Question: I want to put a simple image in background project Xamarin Android... in my project i can see the image,but whem i build, dont show in my App..

as you can see,my background image call hue.jpg and this is my XML file..
'''
<?xml version="1.0" encoding="utf-8"?>
<LinearLayout xmlns:android="http://schemas.android.com/apk/res/android"
android:orientation="vertical"
android:layout_width="fill_parent"
android:layout_height="fill_parent"
android:minWidth="25px"
android:minHeight="25px"
android:background="@drawable/hue" />
'''
So... what i'm doing wrong?
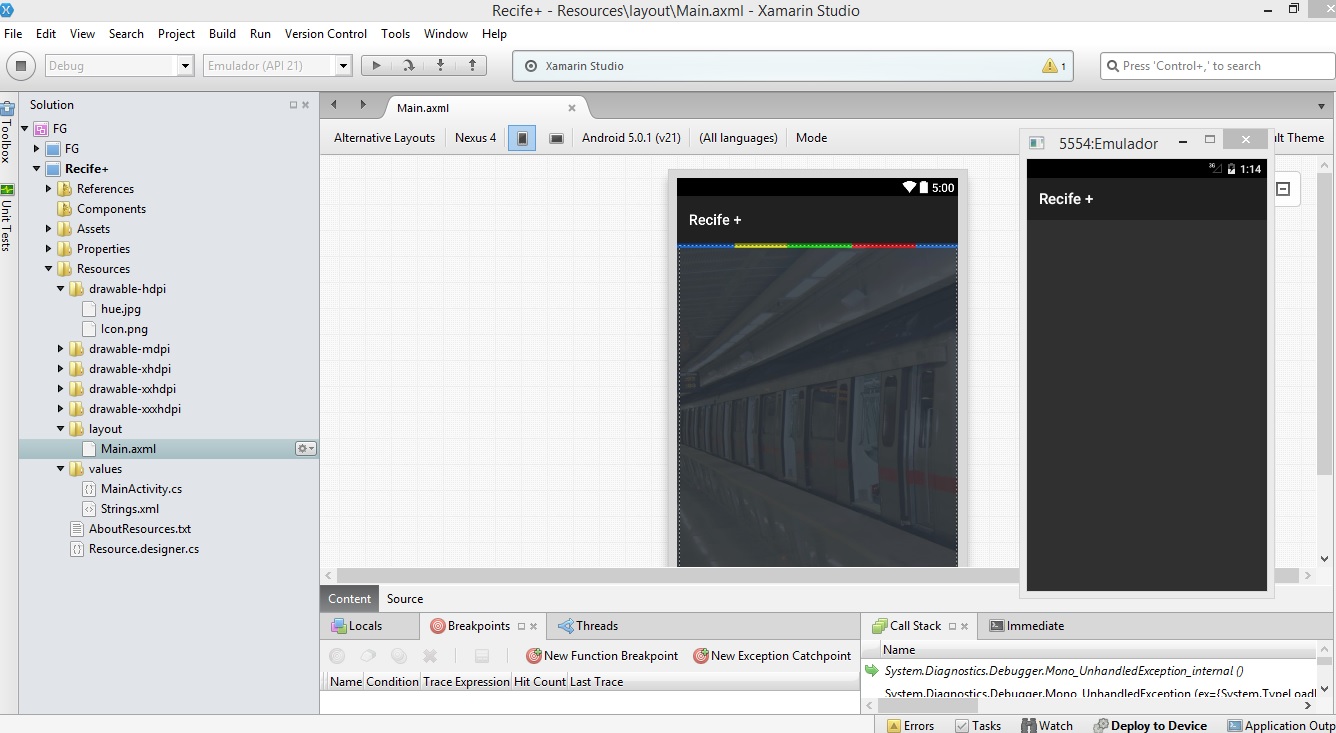
Answer: Is the resolution of the image a lot higher than the screen used? If so try scaling down the resolution and try again.